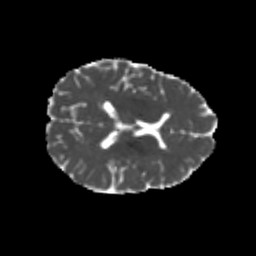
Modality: MD
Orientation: axial
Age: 20
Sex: female
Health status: healthy
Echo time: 0.074 s